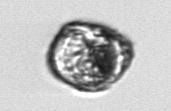
Label: Proterythropsis